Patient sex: F
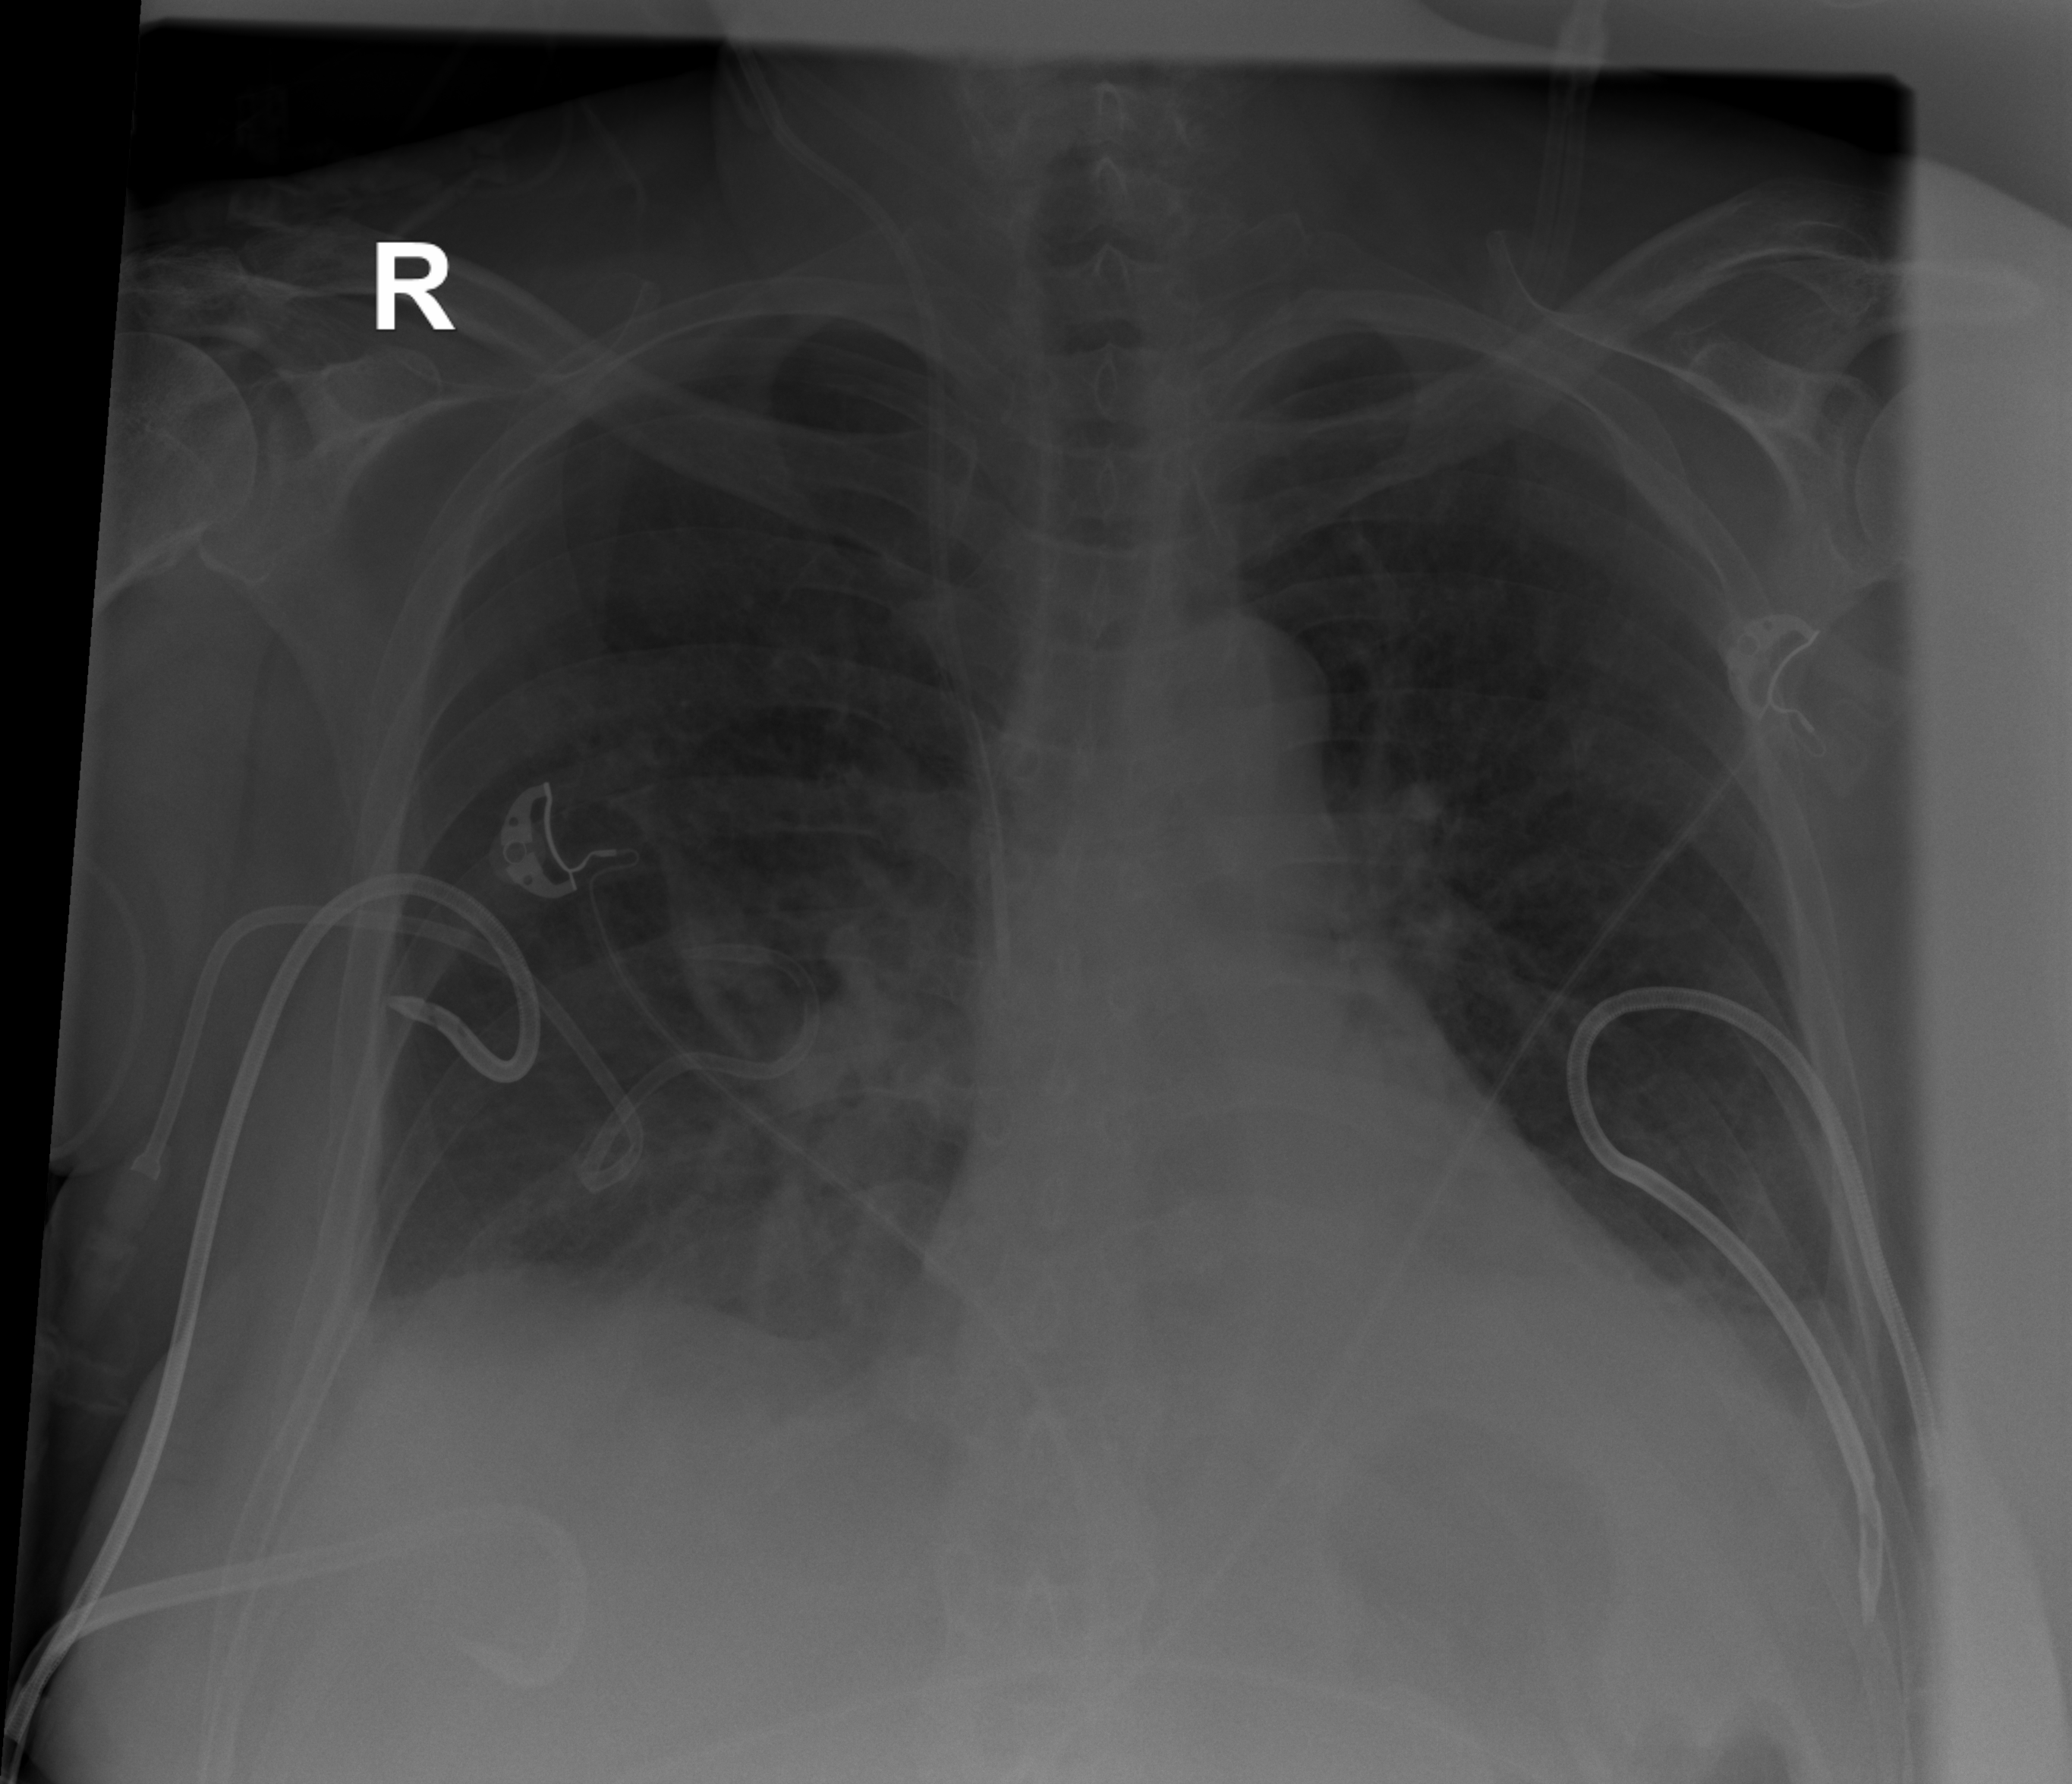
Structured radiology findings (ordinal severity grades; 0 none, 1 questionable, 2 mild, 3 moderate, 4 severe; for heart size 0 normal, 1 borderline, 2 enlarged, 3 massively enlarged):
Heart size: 1
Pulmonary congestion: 0
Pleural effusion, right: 2
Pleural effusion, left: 2
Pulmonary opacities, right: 2
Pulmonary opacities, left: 2
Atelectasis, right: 3
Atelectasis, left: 2